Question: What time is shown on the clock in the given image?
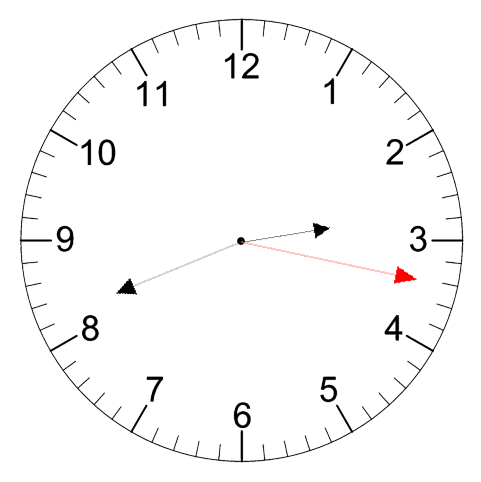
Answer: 02:41:17